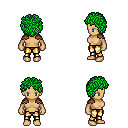
a pixel art fantasy rpg character, female body template, human, tanned skin, leather shoulder armor, gold greaves, green curly afro hairstyle, four views (front, back, left, right), 2x2 character sprite sheet, small pixel art, hard edges, no anti-aliasing